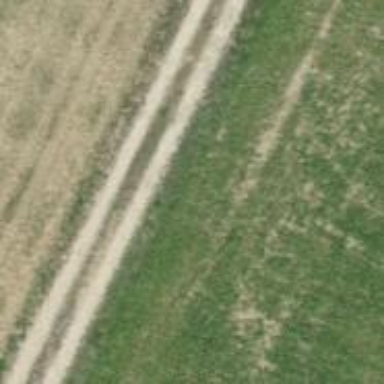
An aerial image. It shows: Grassy track road with grade 4 track type.